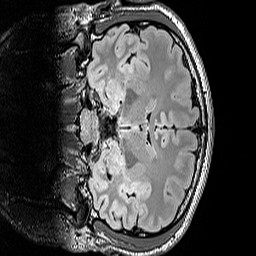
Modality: FLAIR
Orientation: coronal
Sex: male
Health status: ill
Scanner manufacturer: siemens
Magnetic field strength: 3 T
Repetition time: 5 s
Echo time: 0.388 s